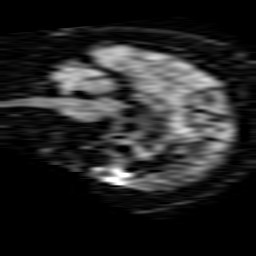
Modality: TRACE
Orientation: sagittal
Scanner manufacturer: ge
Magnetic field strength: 1.5 T
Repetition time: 7.5 s
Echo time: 0.0964 s